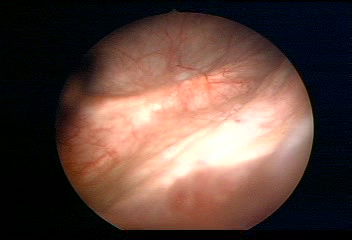
Modality: WLC
Class: Normal mucosa
Bladder cancer association: No